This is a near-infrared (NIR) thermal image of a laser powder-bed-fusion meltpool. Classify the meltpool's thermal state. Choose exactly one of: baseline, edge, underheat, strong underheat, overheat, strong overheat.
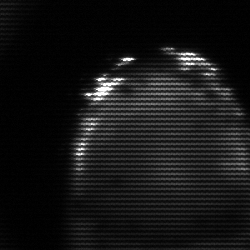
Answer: edge